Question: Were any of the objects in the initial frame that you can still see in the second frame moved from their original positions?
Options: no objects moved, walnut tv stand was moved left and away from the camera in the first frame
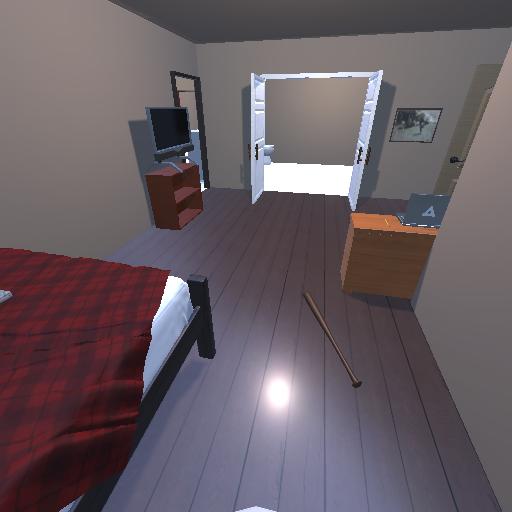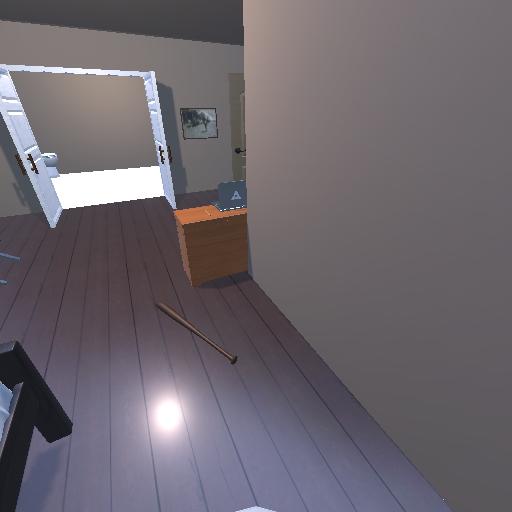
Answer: no objects moved